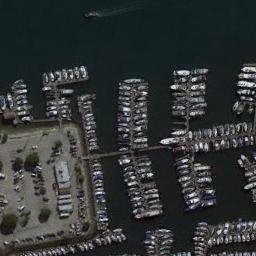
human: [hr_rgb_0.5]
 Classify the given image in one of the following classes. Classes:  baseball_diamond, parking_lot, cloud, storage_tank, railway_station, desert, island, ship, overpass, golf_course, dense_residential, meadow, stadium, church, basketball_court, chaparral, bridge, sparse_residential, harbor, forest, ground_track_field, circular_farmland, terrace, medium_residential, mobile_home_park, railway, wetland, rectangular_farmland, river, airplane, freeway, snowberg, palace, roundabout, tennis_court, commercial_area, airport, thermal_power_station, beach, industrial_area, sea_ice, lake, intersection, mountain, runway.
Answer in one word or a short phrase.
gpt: harbor